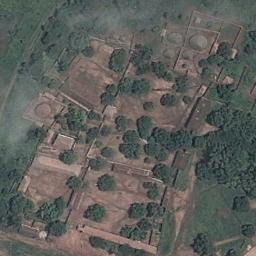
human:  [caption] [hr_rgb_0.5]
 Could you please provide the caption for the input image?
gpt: The palace is on the grass next to some trees .

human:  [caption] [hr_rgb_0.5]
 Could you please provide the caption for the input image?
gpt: The brown palace has some towers and trees .

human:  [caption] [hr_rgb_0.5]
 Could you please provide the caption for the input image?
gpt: There are many trees around the palace .

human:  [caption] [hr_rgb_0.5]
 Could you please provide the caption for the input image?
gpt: Some trees are beside the palace .

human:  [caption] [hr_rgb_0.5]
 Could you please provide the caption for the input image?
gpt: There are some green trees around the brown palace .